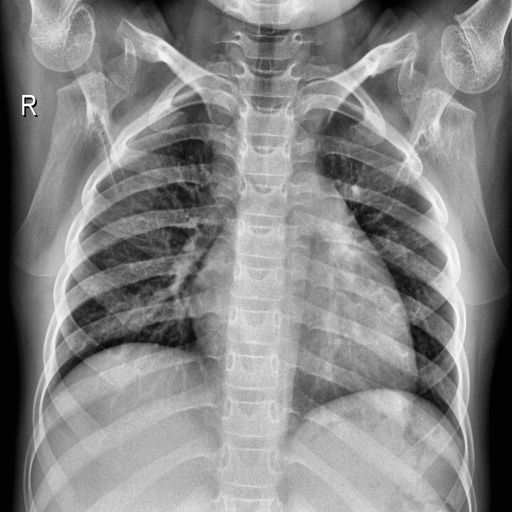
Finding: NORMAL